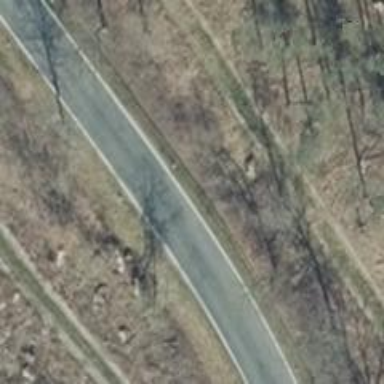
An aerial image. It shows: Secondary road with asphalt surface.